Question: I am working in Crystal 2011. I am extracting data from one table from the Sage CRM database (not sure if it is SQL).
The group and sort should go as follows:
1. by Date ( multiple dates per month, want to group by month and display only the last 12 months )
2. by invoice type, have three types out of 7 that I am using
So far I have created two formulas:
-
'''
NumberVar monthValue := (month({table.CreatedDate}));
if(DateDiff("m", {table.CreatedDate}, CurrentDate) < 13) then
cstr(year({table.CreatedDate}),0,"") + "-" + cstr(Monthname(month({table.createdDate})))
else
"no"
'''
The no is used in the select expert to remove any records that is more than 12 months old
-
My problem is that the dates are not being grouped properly, instead of having the following list
- 2012-July> Inovices EUR3423
Payments EUR 323 - 2012-Sept> Inovices EUR3423
Payments EUR 3234 - 2012-Oct> Payments EUR3423 - 2012-Aug> Inovices EUR3423
Payments EUR 323 - 2012-Dec> Inovices EUR3423
Payments EUR 3234 - 2012-Nov> Payments EUR3423 - > Inovices EUR3423
Payments EUR 323
I realise that the date is sorted like this because it takes it alphabetically but how can I sort and group by year and month and display year-Month in the chart?

As you can see in the chart, the dates are not in order and are not grouped properly.
I have restarted this report so many times. I get so far and then it breaks.
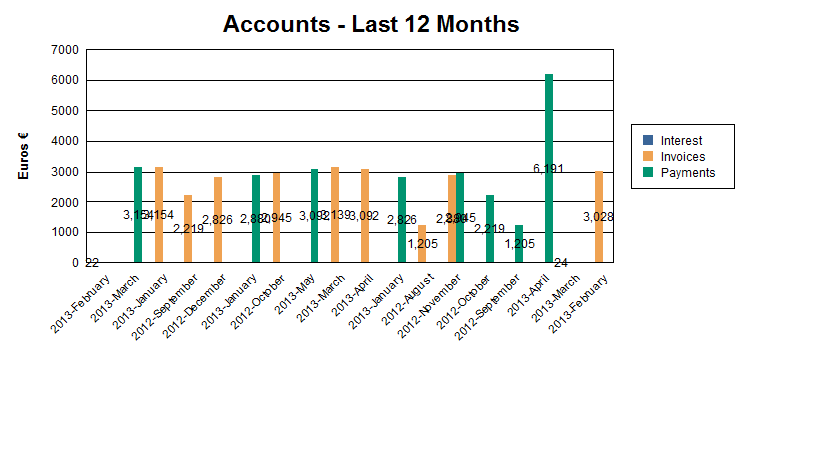
Answer: Ok , that was a very long winded question but after reading chapter 11 of No Stress Tech Guide AGAIN,
I have a better understanding of how the report takes in the data and manipulates it.
The report is now grouped into month and sorted to only show records for the last 12 months.
so what did i do ?
1. First I created a blank report
2. Create a chart and use the advanced tab to select the data
3. on Change of ( created Date , Invoice Type) and show Values of (totalValue)
4. Pressed the Order button on created Date and set this section will be printed for each month
5. Select Expert and set created Date forumla to DateDiff("m", {table.CreatedDate}, CurrentDate) < 13) (so no external formula needed.
6. Used Select Expert to only display the invoice Types I want
So far , so good, just have to tweak it a bit now here is what the finished product looks like.